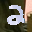
Label: 2